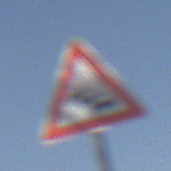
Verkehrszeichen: Stau
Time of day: Midday
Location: Outdoor (Nature)
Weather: PartlyCloudy
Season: NotSpecified
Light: Natural